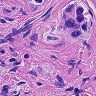
Metastatic tissue present: yes